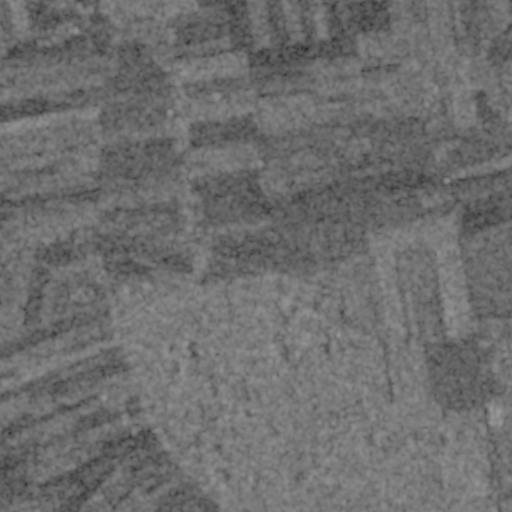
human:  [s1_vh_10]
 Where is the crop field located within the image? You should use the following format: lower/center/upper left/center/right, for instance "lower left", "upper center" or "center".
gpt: The crop field is located in the right of the image.
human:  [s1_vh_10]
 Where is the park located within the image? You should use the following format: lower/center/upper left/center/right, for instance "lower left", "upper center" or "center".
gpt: The park is located in the center right of the image.
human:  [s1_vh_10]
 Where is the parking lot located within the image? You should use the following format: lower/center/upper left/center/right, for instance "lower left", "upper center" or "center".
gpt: The parking lot is located in the lower right of the image.
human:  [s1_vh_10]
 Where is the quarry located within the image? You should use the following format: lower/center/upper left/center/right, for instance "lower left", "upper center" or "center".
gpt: There is no quarry in the image.

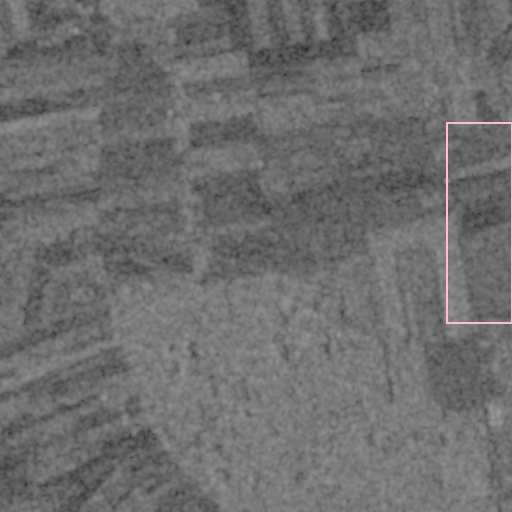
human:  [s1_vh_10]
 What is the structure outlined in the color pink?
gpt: The structure outlined in pink is a crop field.
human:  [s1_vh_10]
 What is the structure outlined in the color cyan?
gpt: There is no cyan outline.